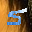
Label: 5